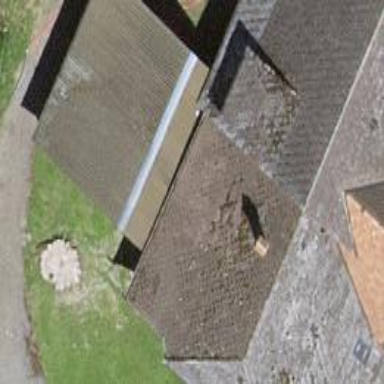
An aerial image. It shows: Rural barn.